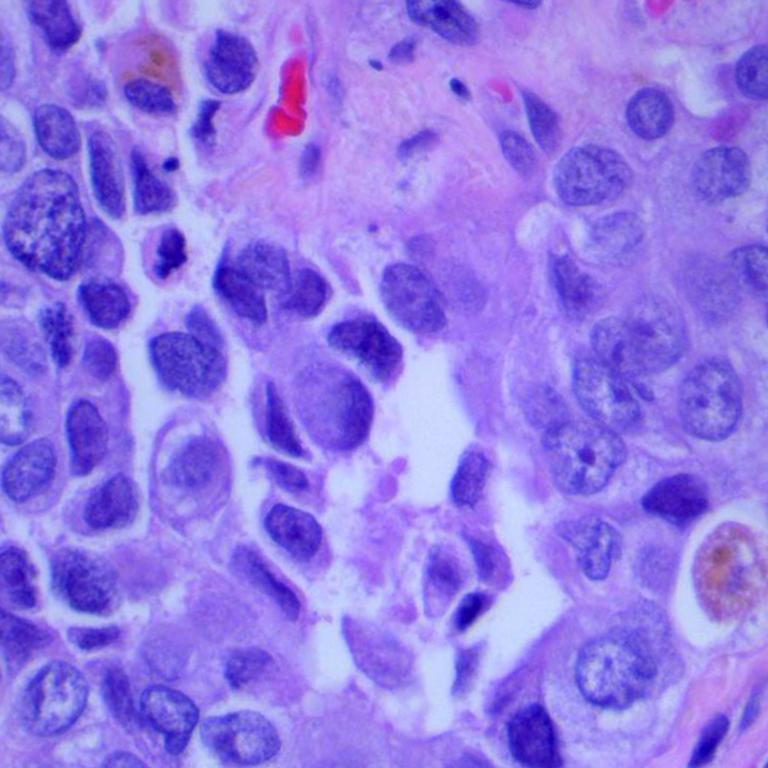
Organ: lung
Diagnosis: adenocarcinomas